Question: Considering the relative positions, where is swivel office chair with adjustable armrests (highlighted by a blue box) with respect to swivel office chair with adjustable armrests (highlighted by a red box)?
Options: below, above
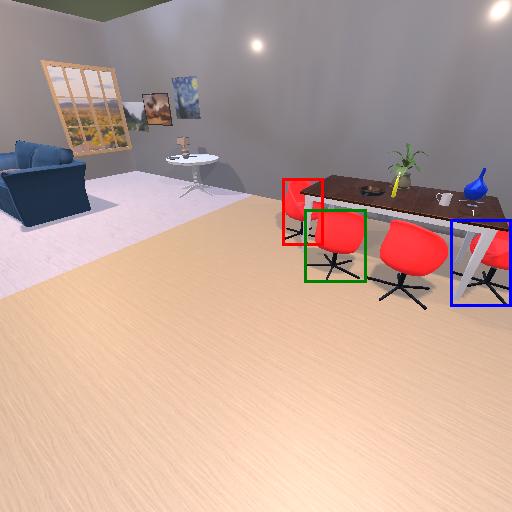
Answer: below